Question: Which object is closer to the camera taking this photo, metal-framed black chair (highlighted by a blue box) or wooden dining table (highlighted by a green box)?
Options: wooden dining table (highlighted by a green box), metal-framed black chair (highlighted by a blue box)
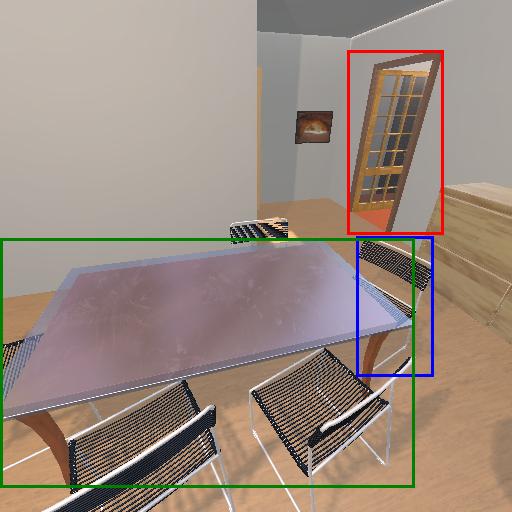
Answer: wooden dining table (highlighted by a green box)